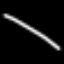
Label: line